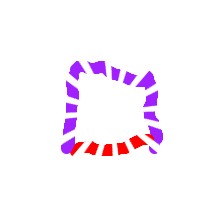
Shape: square